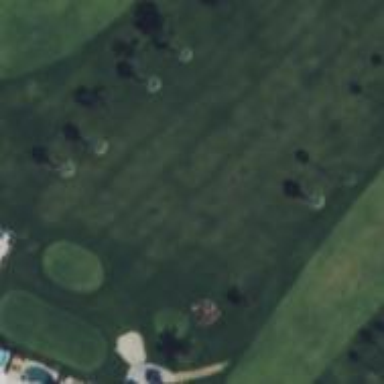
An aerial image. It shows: Grassy area designated as driving range for golf.